Question: i have googled it on the site but every problem is related to fetch data from the database but in my prob the table is not created
creating a table
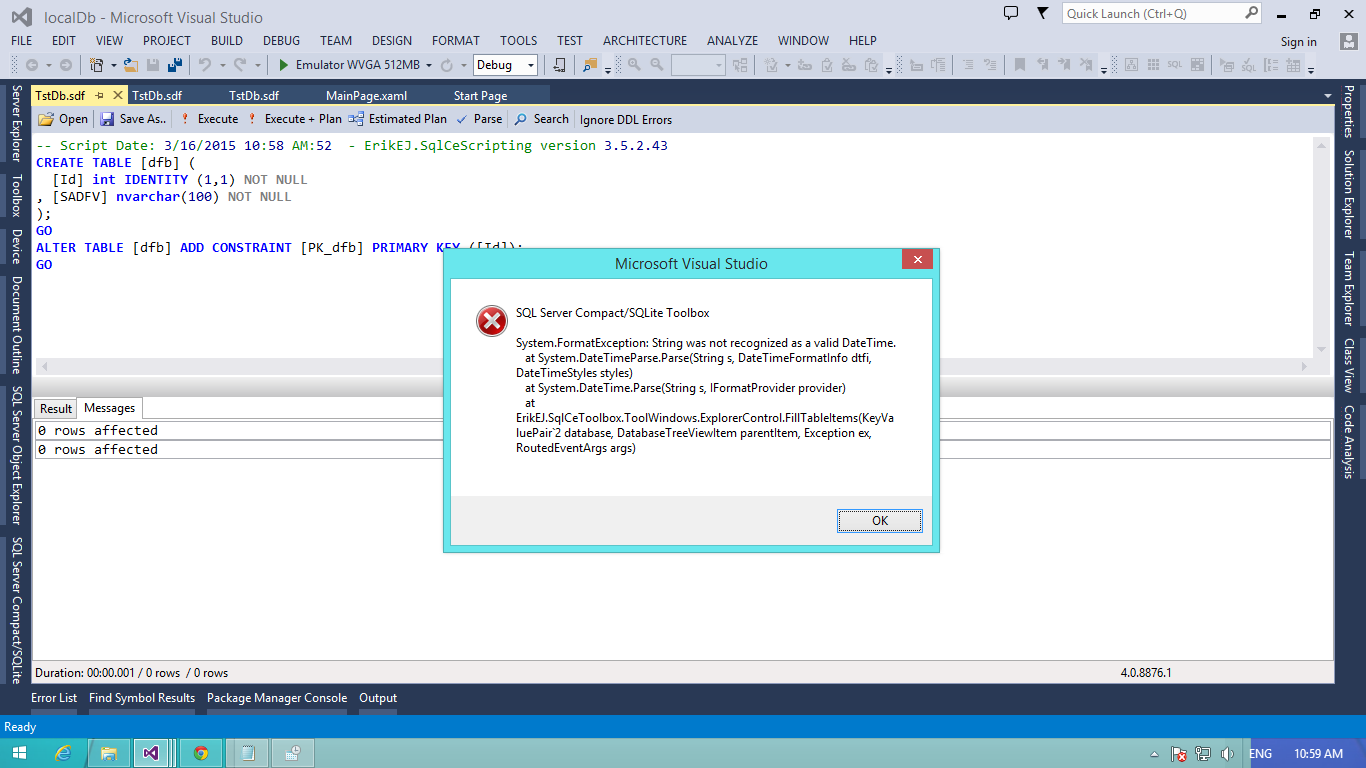
Answer: This is fixed in the latest preview of the Toolbox, which you can download from <URL>